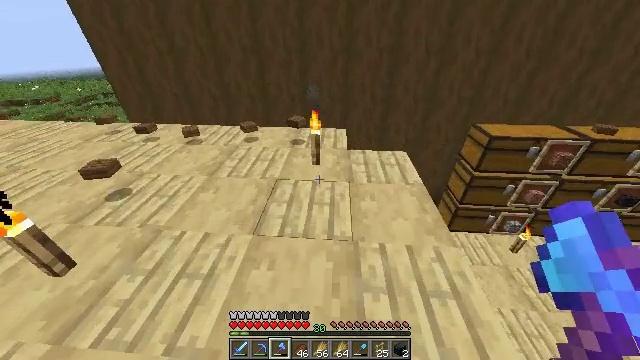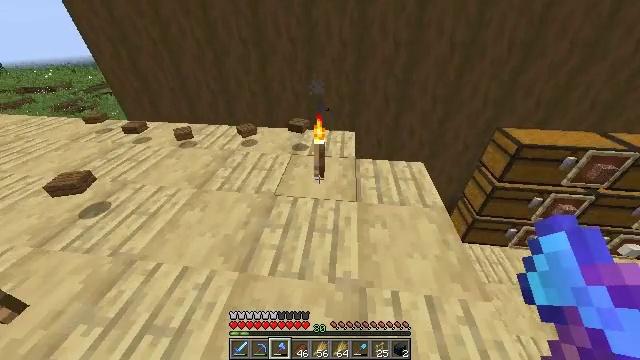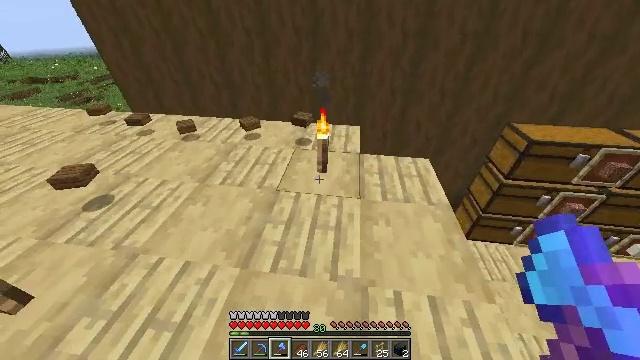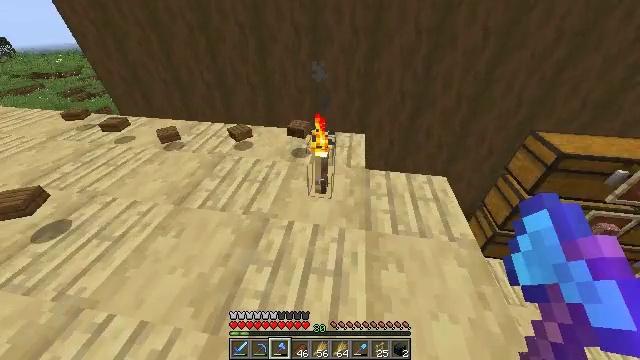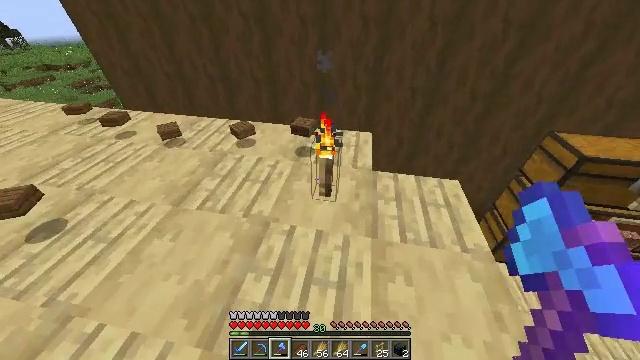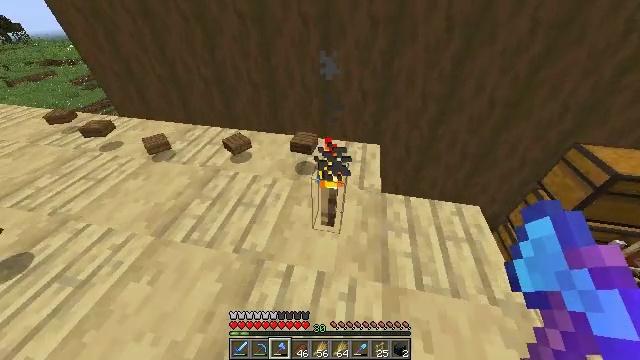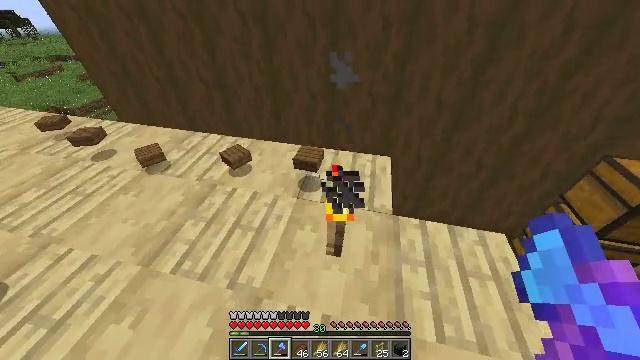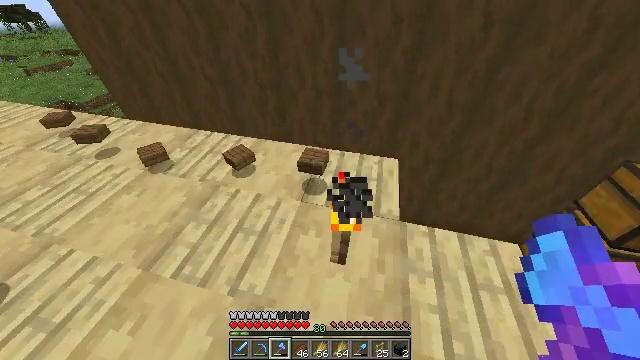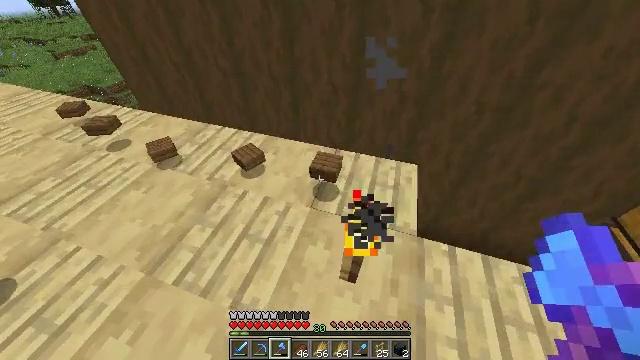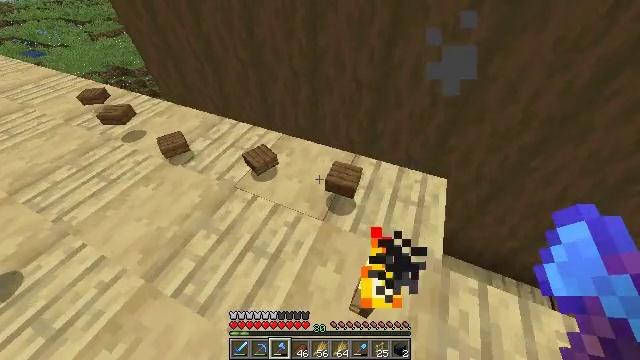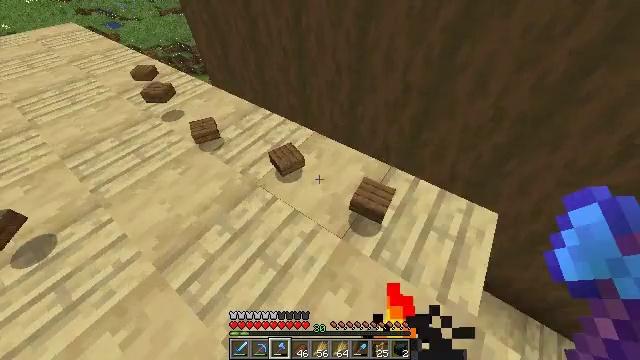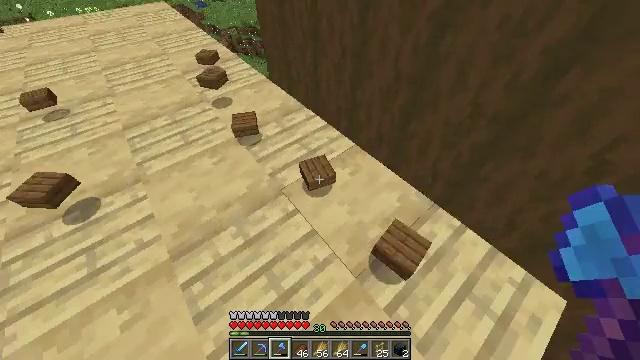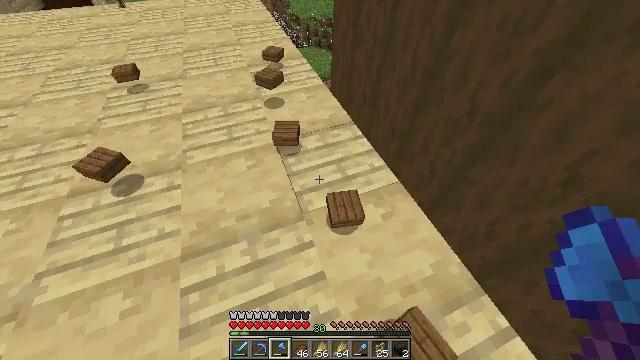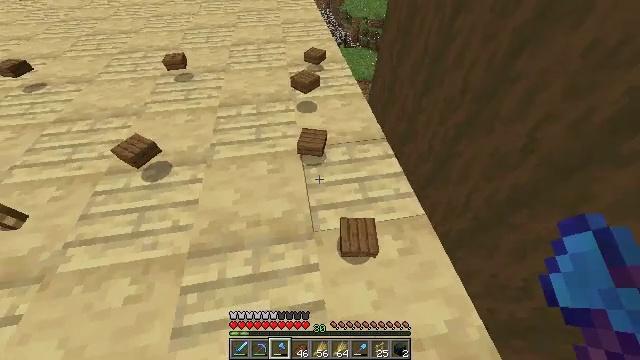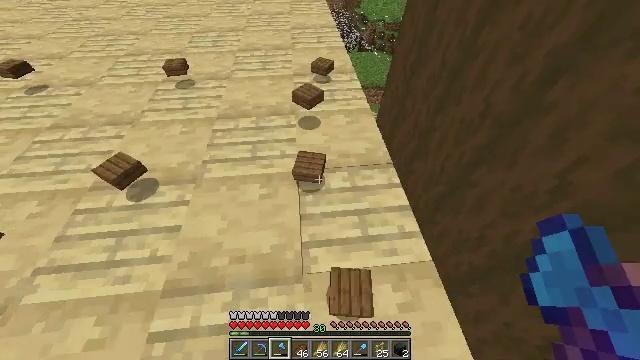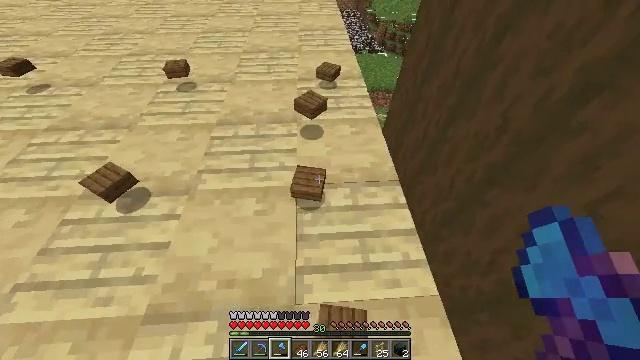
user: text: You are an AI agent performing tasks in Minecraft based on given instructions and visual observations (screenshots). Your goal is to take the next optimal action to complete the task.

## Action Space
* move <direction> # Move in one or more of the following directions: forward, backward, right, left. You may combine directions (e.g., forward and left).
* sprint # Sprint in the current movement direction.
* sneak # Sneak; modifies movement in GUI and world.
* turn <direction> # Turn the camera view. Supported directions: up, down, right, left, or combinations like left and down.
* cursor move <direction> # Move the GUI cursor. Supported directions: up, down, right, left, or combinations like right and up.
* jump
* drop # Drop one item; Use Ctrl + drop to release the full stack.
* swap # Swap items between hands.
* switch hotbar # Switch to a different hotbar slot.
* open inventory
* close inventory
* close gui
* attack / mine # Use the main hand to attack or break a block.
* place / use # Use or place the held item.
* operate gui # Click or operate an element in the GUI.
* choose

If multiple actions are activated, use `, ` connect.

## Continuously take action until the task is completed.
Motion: motion action
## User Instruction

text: Break the stripped spruce log.
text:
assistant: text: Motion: move forward, sprint, turn left and down
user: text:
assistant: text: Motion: move forward, sprint, turn left and down
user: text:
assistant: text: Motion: move forward, sprint, turn down
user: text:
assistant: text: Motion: move forward, sprint, turn left and down
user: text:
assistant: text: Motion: move forward, sprint
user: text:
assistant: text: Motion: move forward, sprint, turn left
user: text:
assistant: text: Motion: move forward, sprint, turn left
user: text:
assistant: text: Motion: move forward, sprint, turn left and down
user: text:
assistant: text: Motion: move forward, sprint, turn left and down
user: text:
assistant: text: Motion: move forward, sprint, turn left and down
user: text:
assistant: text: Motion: move forward, sprint, turn left and down
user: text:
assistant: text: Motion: move forward, sprint, turn left
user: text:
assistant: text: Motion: move forward, sprint, turn left
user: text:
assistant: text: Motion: move forward, sprint, turn left
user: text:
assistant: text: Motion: move forward, sprint, turn left
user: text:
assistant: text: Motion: move forward, sprint, turn left
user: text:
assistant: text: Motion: move forward, sprint
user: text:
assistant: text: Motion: move forward, sprint
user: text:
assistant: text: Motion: move forward and move right, sprint, turn left and down
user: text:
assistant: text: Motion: move forward and move right, sprint, turn left and down
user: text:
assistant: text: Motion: move forward and move right, sprint, turn left and down
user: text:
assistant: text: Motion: move forward, sprint, turn left
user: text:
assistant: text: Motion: move forward
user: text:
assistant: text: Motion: move forward, sneak
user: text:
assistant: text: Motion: move forward, sneak
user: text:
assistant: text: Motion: move forward and move right, sneak
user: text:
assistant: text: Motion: move forward and move right, sneak
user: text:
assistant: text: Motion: move forward and move right, sneak, turn down
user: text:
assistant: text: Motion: move right, sneak, turn down
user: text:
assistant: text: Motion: move right, sneak